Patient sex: M
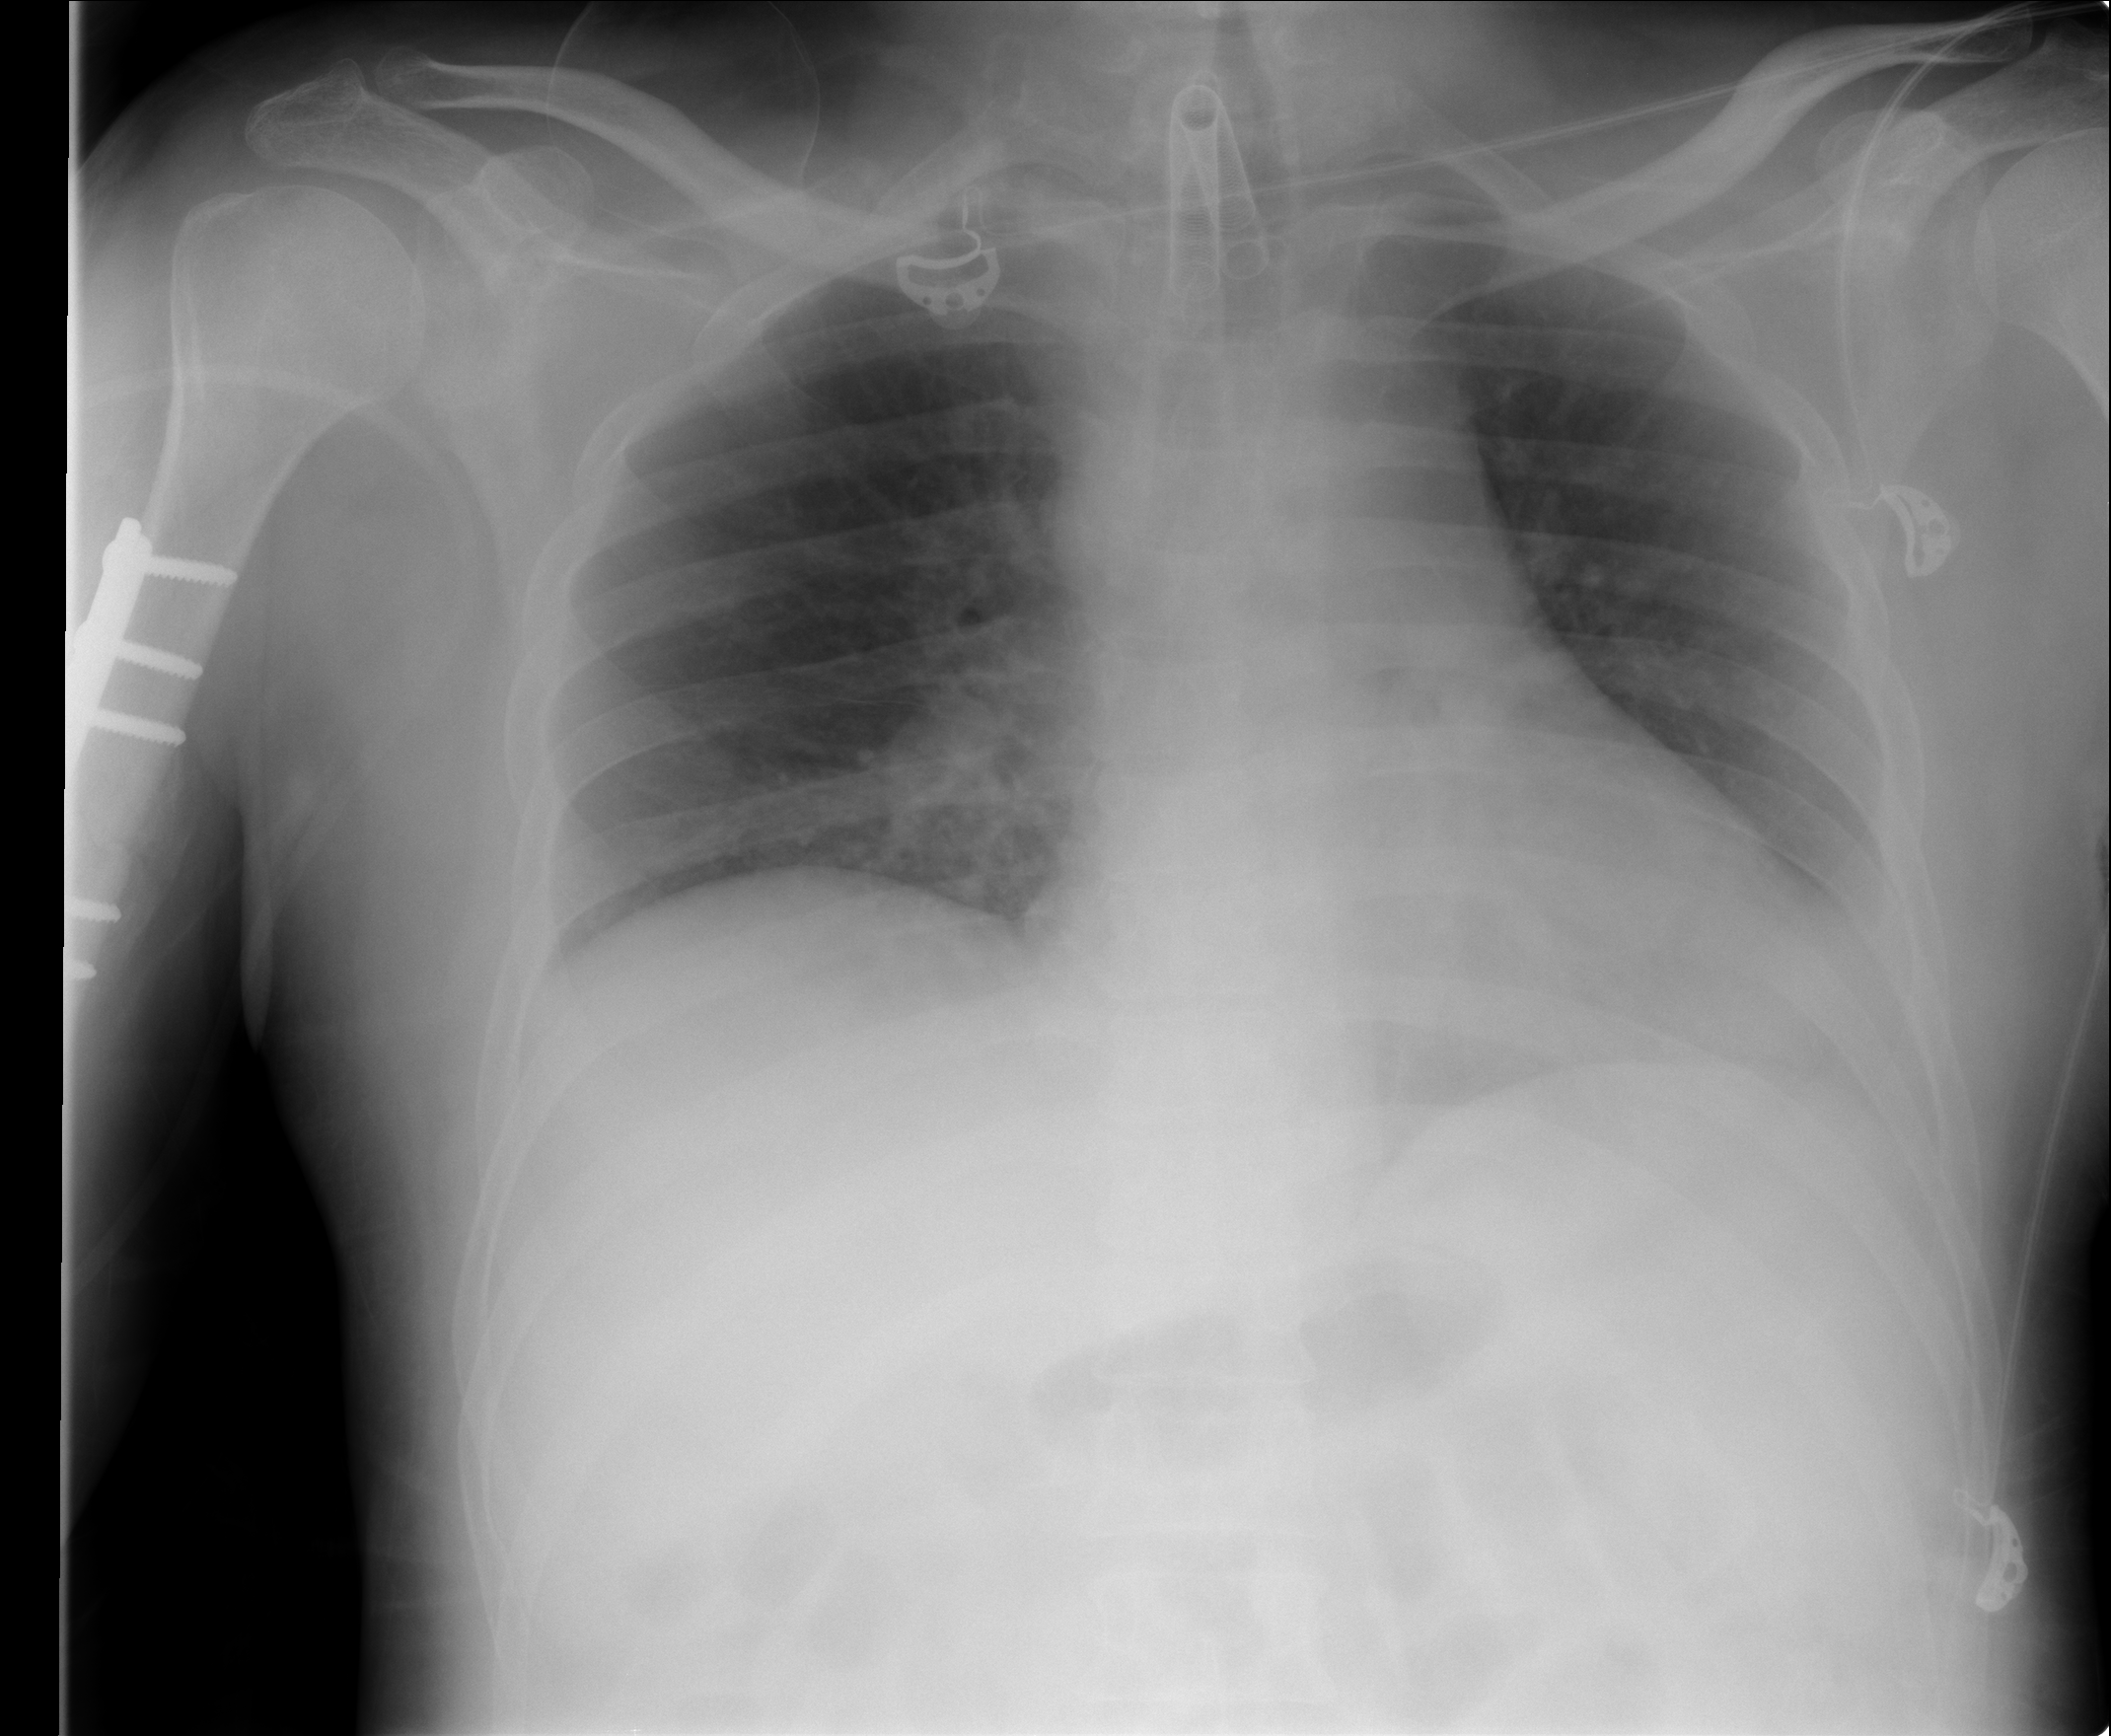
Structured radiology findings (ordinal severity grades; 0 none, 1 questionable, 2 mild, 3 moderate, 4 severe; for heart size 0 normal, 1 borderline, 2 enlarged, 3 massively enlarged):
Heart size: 0
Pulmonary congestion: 0
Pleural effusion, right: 0
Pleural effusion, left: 2
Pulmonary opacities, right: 0
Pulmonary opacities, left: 0
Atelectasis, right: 0
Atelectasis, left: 1